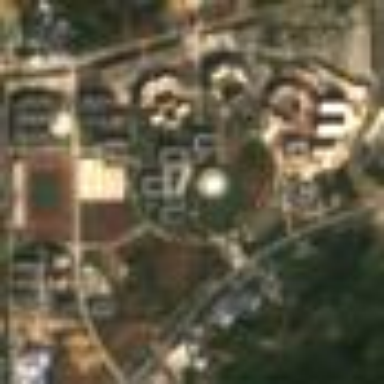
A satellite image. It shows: College or university.